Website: slack
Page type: payment
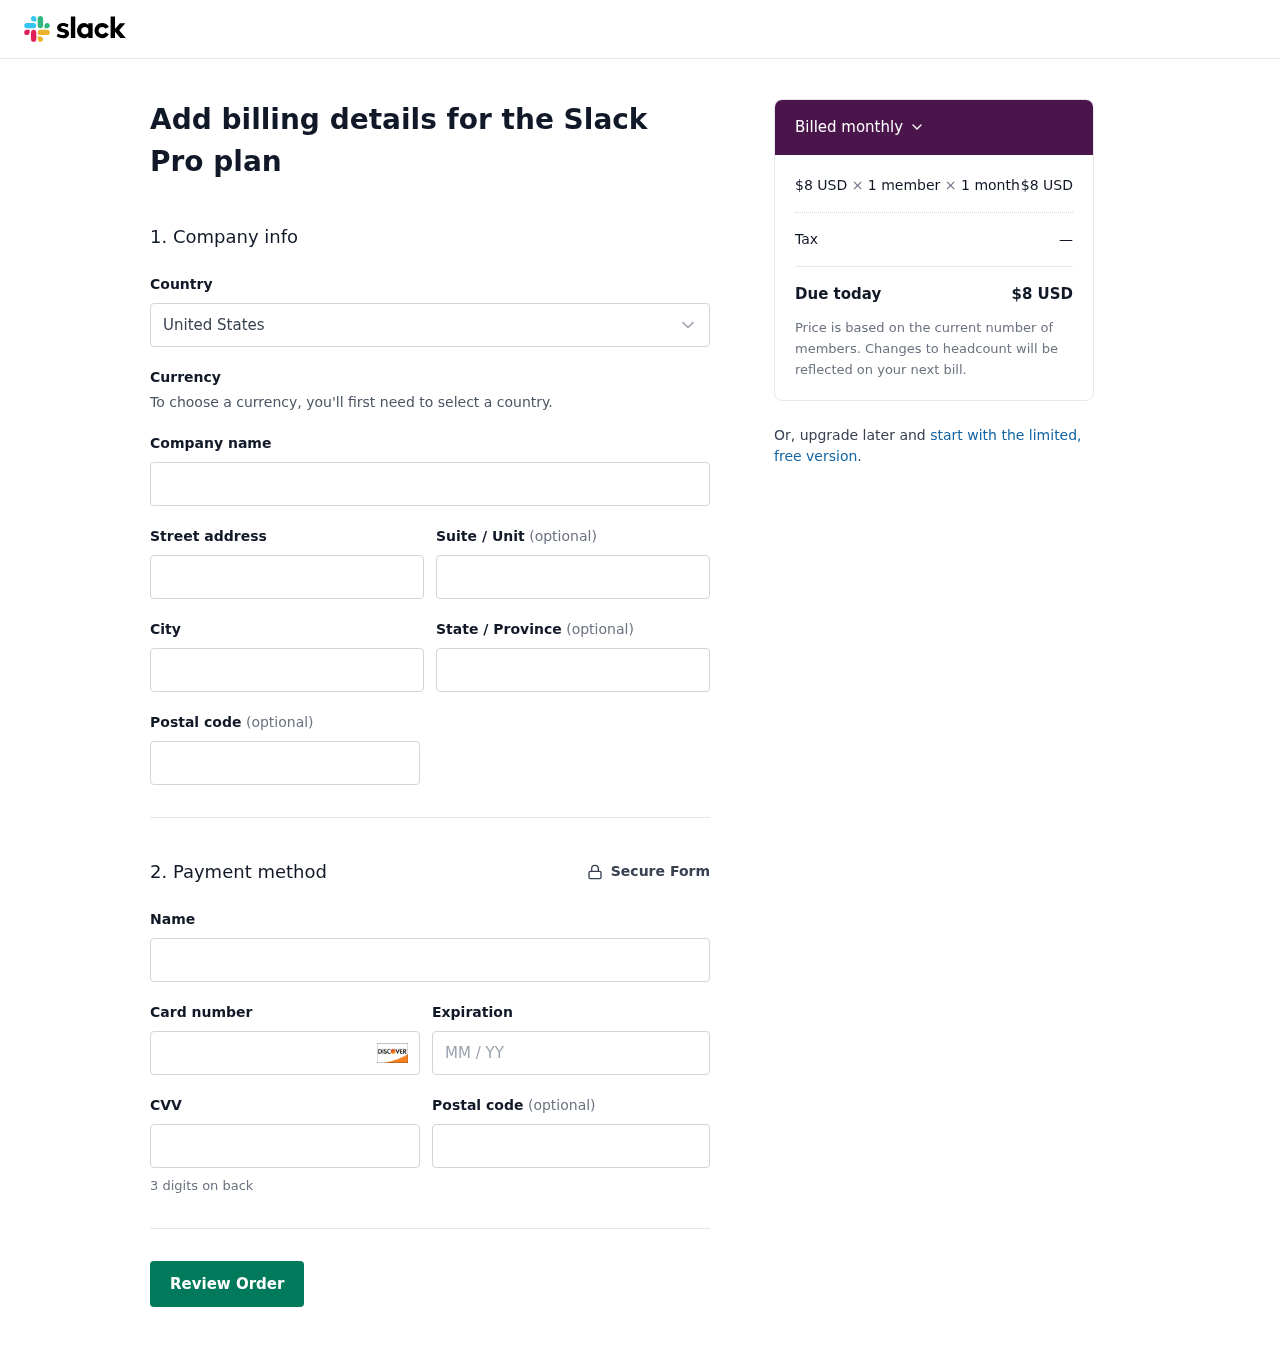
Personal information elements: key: PII_COUNTRY
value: United States
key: PII_STREET
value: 0448 Lopez Roads
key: PII_CITY
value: Jacksonland
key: PII_STATE
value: Oklahoma
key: PII_POSTCODE
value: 28572
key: PII_FULLNAME
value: Donald Krause
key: PII_CARD_NUMBER
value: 6590 3476 9612 3106
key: PII_CARD_EXPIRY
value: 09/27
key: PII_CARD_CVV
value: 576
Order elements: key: ORDER_PRICE_PER_MEMBER
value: $8 USD
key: ORDER_NUM_MEMBERS
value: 1 member
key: ORDER_NUM_MONTHS
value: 1 month
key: ORDER_SUBTOTAL
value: $8 USD
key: ORDER_TAX
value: —
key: ORDER_TOTAL
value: $8 USD